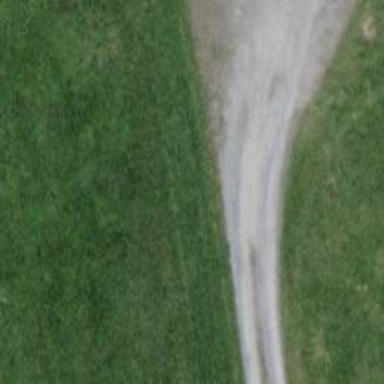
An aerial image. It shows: Unpaved driveway that serves as service road.